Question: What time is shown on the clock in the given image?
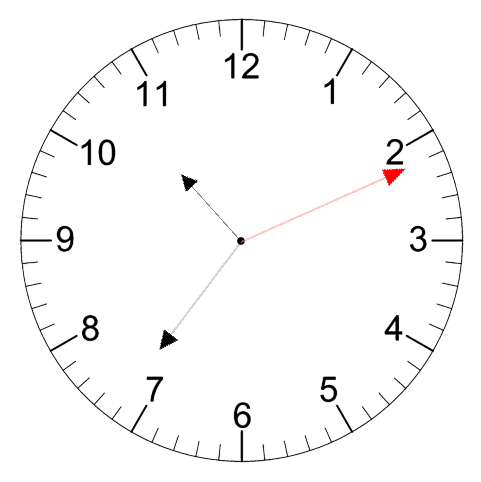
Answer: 10:36:11